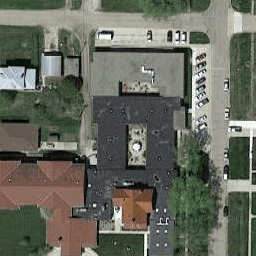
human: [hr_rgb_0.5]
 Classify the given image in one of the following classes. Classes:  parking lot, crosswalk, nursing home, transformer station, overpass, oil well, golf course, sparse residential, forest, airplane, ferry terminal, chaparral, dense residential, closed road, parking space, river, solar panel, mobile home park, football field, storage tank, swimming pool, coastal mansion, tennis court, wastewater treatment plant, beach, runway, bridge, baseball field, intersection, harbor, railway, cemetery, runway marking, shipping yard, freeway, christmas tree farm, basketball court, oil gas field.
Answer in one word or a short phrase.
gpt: nursing home